Question: I am trying to distribute an iPhone App to the App Store for the first time. Currently, I am following this guide: <URL>. Currently, I am on the step where I have to set the 'Base SDK' field value. See, the screenshot.

As you can see, 'iOS 5.1' is the only choice available there. Now, if I set it as 'Latest iOS(iOS 5.1)' - the default value - will the distributed app will be able to run on older OS's, for example iOS 3 or iOS 4? If not, then what will I do to make it run on older OS. Or, is there anything I misunderstood about 'BaseSDK'?
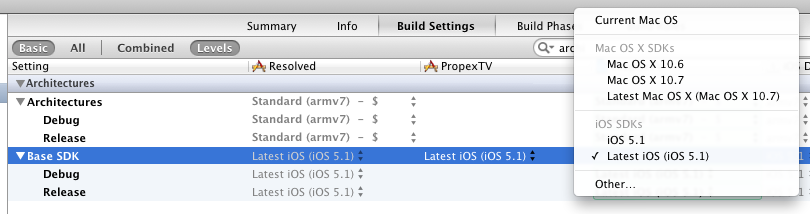
Answer: No worry it will function in the older os you need to keep the deployment target minimum SDK which you can find in the picture if you updated the xcode with simulators of IOS 4 and 5 you can get these options

Basically it means that you're going to be able to use all the API that is public in 5.1 SDK. This has nothing to do with "Which phone your app can run on".
iOS deployment target on the other hand, is asking you which devices can this app run. This is quite a dangerous question, since you can then say from iOS 3.0 to 5.1 for example. This means that your app can be installed in any iPhones running iOS 3.0 to 5.1, no matter what the phone is. That means the original iPhone and iPhone 3G can run your app if they have at least iOS 3.0 installed. You should test your app carefully if you decide to do this. Apple does not provide any way to test on older OS. You'd have to devise that strategy yourself.